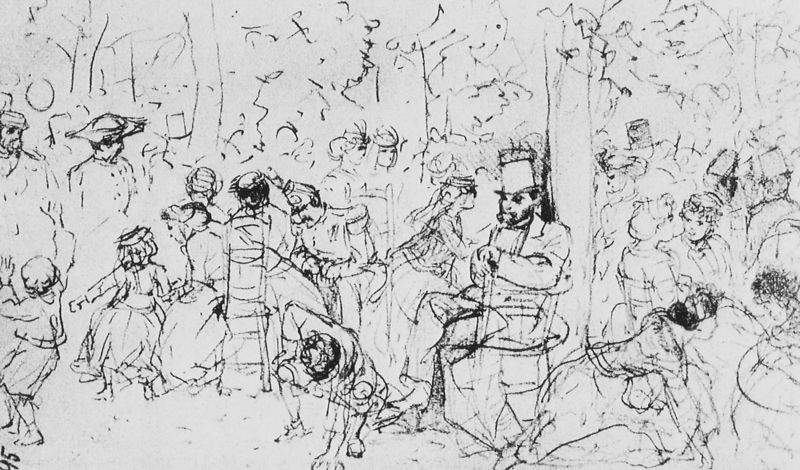
Titel: Im Tuileriengarten
Künstler: Adolph Menzel
Institution: Berlin, Staatliche Museen, Kupferstichkabinett
Schlagwörter: baum, mann, weiß, bäume, frauen, impressionismus, menschen, sitzen, bewegung, damen, frau, hut, kleid, kopfbedeckungen, lampen, männer, schwarz, skizze, stuhl, stühle, zeichnung, park, expressionismus, fest, zylinder, bart, feier, kind, lampions, wald, kinder, schnell, unterhaltung, spielen, spiel, kohle, knien, bleistift, entwurf, schema, ungenau